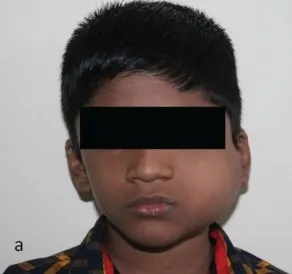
Postoperative follow-up after two months.
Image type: medical_photograph (oral_photograph)